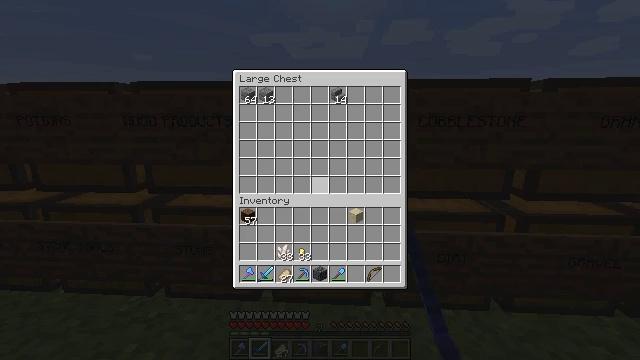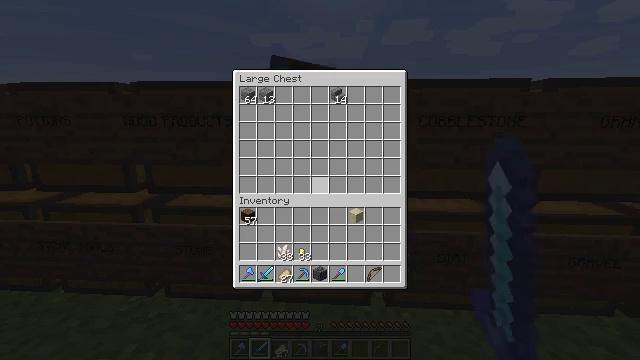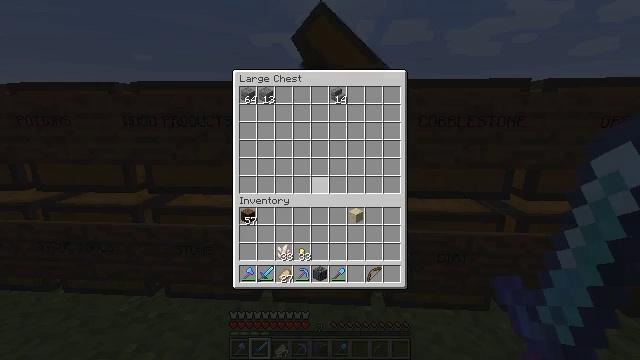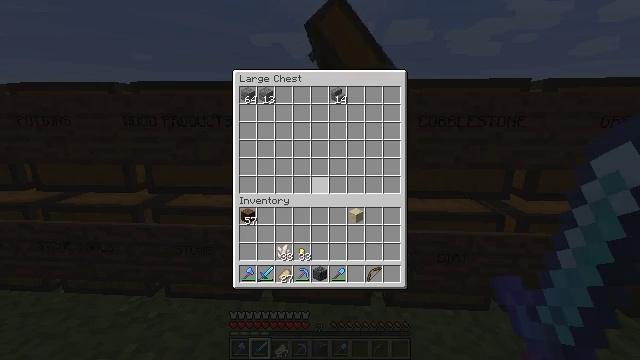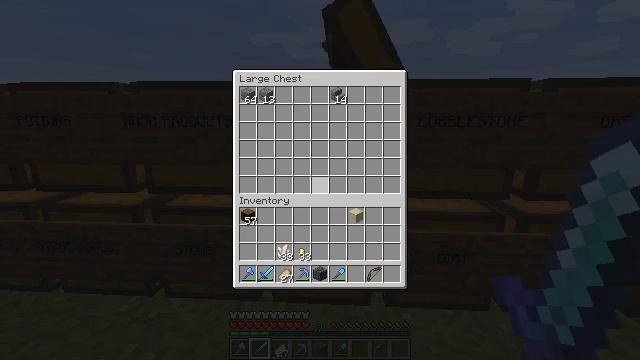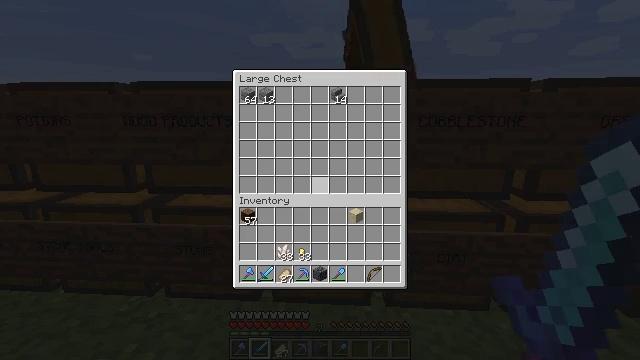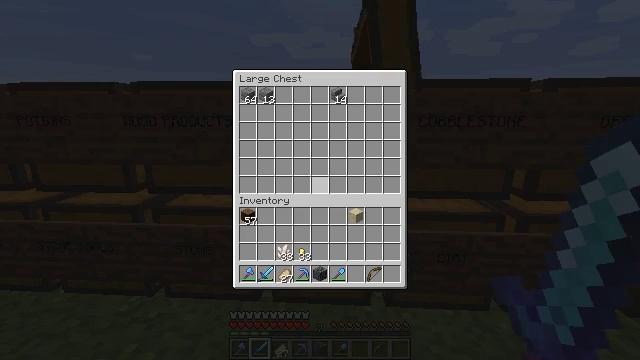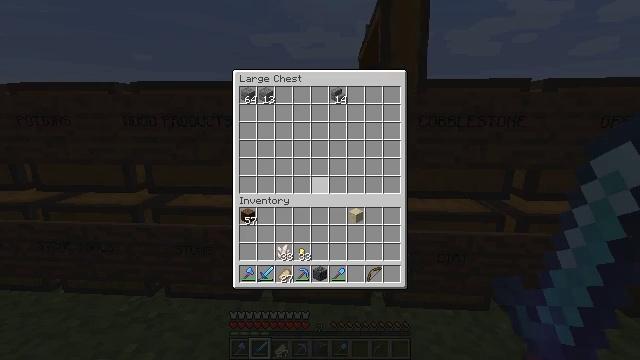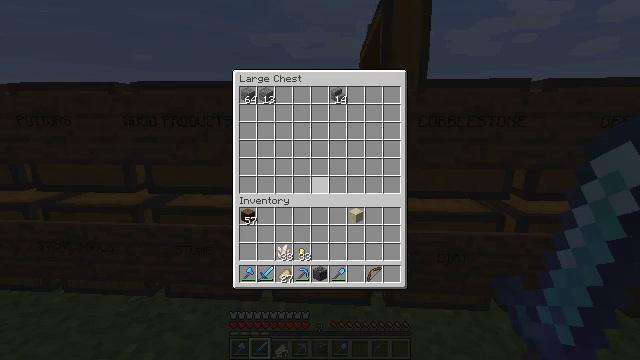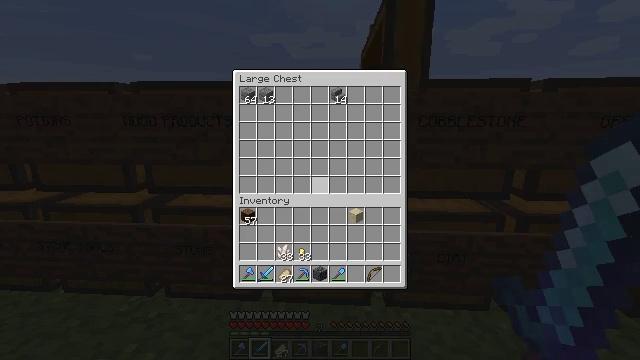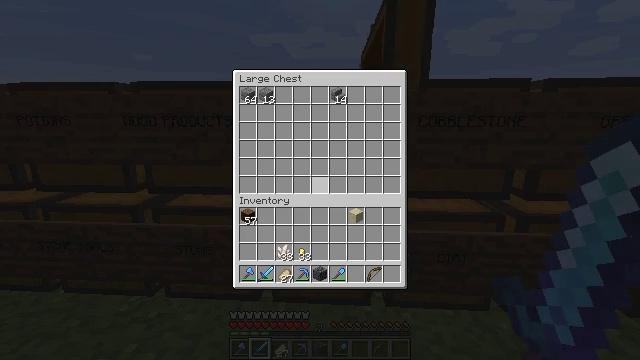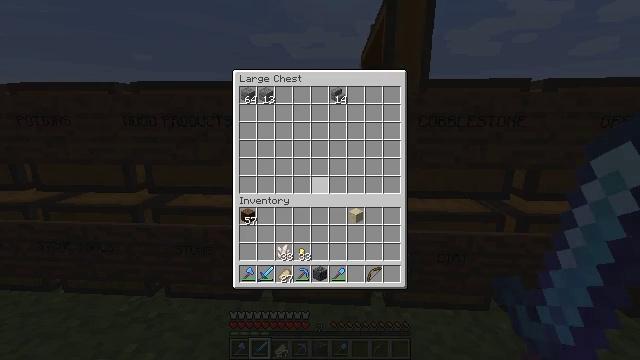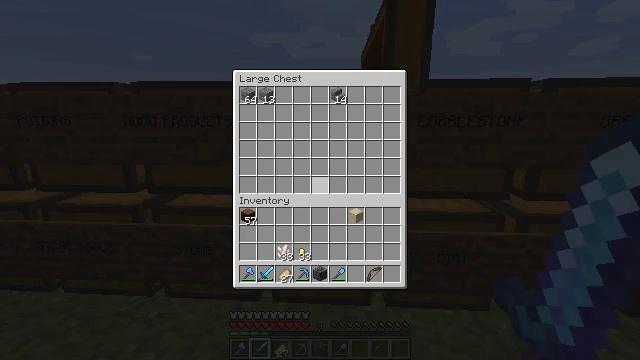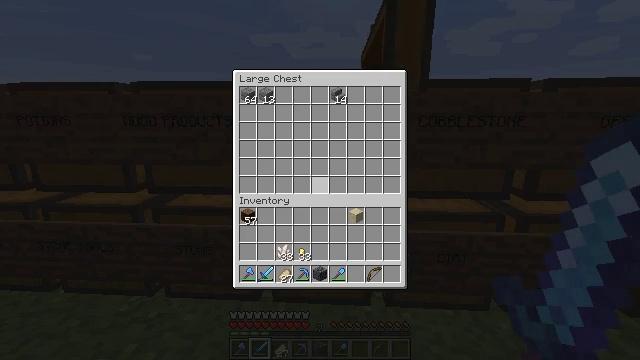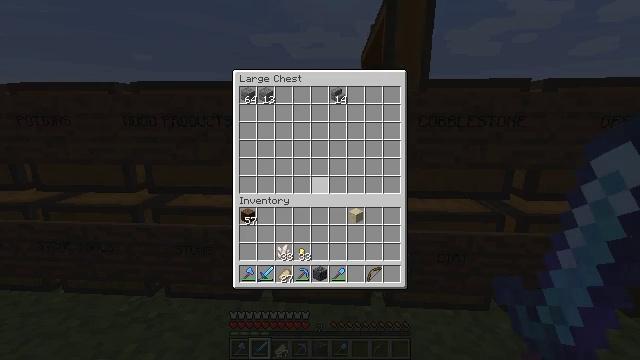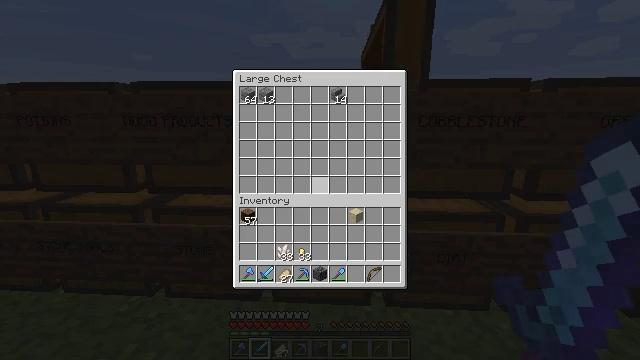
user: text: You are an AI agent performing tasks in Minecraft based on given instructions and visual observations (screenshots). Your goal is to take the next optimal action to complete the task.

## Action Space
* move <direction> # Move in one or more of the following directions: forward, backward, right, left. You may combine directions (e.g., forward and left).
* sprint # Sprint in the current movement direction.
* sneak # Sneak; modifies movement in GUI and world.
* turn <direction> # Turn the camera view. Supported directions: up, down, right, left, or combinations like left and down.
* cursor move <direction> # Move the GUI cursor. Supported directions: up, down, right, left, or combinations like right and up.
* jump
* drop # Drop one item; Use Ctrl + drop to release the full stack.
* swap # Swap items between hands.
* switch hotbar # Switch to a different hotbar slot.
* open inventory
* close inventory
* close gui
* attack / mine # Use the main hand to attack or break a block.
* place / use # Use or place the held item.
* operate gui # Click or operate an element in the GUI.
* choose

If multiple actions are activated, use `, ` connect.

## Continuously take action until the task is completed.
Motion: motion action
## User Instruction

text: Craft an iron trapdoor.
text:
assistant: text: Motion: no_op
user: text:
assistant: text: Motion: no_op
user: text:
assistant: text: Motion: no_op
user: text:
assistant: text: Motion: no_op
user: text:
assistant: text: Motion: no_op
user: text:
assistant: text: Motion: no_op
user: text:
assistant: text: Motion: no_op
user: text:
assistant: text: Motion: no_op
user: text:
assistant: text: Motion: no_op
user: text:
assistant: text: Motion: no_op
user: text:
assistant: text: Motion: no_op
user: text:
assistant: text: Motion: no_op
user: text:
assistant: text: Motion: no_op
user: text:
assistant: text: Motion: no_op
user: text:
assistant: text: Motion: no_op
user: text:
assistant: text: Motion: no_op
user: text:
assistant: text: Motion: no_op
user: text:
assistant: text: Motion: close gui
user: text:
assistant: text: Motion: no_op
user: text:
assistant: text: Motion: no_op
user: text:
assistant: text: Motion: turn down
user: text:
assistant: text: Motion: turn down
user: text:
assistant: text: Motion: no_op
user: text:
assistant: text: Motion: no_op
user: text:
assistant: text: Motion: no_op
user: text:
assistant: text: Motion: no_op
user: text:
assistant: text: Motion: no_op
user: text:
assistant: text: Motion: no_op
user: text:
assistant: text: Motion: use / place
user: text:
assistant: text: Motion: use / place